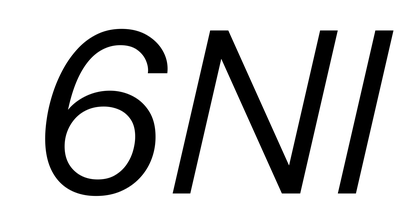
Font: InstrumentSans-Italic_Italic